Question: I want to be able to add new sections (via the 'add' link) and remove them (via the 'x' button) like seen in the image.

The HTML for the image:
'''
<fieldset>
<legend>Legend</legend>
<div id="section0">
<input type="text" name="text1" value="Text1" />
<input type="text" name="text2" value="Text2" size='40' />
<input type="button" value="x" style="width: 26px" /><br />
</div>
<a href="#">add</a><br />
</fieldset>
'''
I guess I could add new sections as needed (i.e. section1, section2) and delete those sections according to which button was pressed. There would be a javascript function that would inject sections in the DOM everytime the 'add' link was clicked and another for deleting a section everytime the 'x' button was clicked.
Since I have so little experience in HTML and Javascript I have no idea if this is a good/bad solution. So, my question is exactly that: Is this the right way to do it or is there a simpler/better one? Thanks.
P.S.: Feel free to answer with some sample code
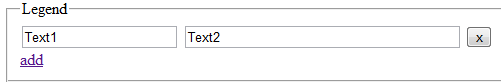
Answer: Here's one way to do it:
'''
<script type="text/javascript">
function newrow() {
document.getElementById("customTable").innerHTML += "<tr><td><input type='text'></td><td><input type='text'></td><td><button onclick='del(this)'>X</button></td></tr>";
}
function del(field) {
field.parentNode.parentNode.outerHTML = "";
}
</script>
<body onload="newrow()">
<fieldset>
<legend>Legend</legend>
<table>
<tbody id="customTable">
</tbody>
</table>
<button onclick="newrow()">Add</button>
</fieldset>
</body>
'''
You could add IDs to them if you wanted, or you could call them by their position 'document.getElementsByTagName("input")[x].value' The inputs would start at 0, so the left one is 0, right is 1, add row: left is 2, right is 3, etc.
If you delete one, the sequence isn't messed up (it re-evaluates each time), which is better than hard-coded IDs.